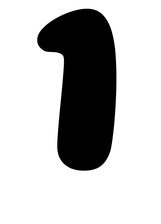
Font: Gluten_Bold